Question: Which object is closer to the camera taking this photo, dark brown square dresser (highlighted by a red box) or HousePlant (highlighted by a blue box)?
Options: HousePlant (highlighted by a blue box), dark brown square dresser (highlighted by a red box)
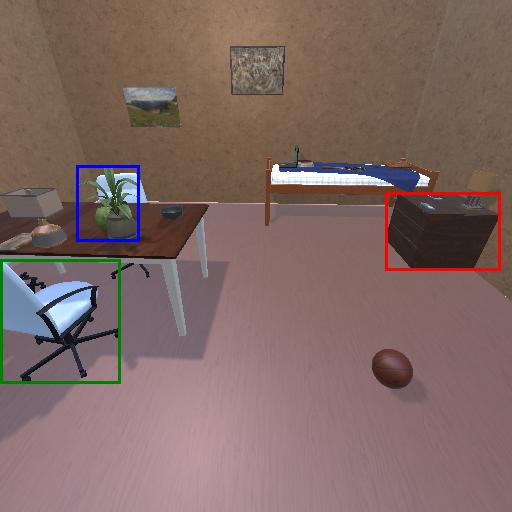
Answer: HousePlant (highlighted by a blue box)